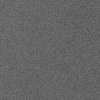
Atmospheric dust classification: dusty